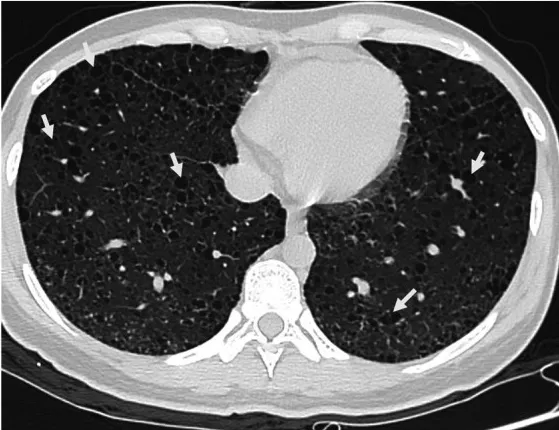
Chest CT scan in a pregnant woman seen at Shanghai First Maternity and Infant Hospital Affiliated with Tongji University. The white arrow points to the thin-walled cystic changes in both lungs.
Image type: radiology (ct)